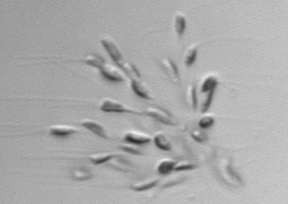
Label: Dinobryon